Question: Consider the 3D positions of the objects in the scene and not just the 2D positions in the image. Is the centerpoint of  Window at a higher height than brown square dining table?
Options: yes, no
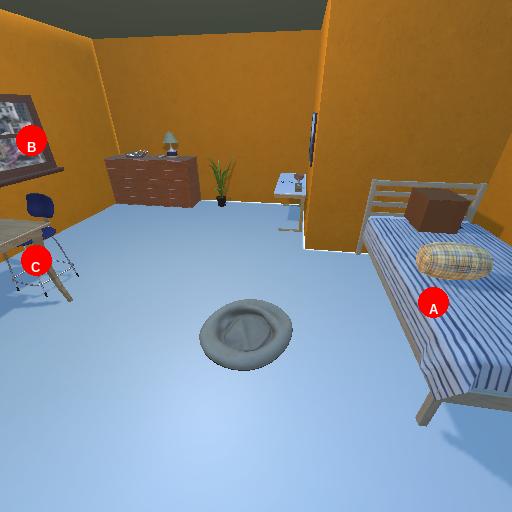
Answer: yes